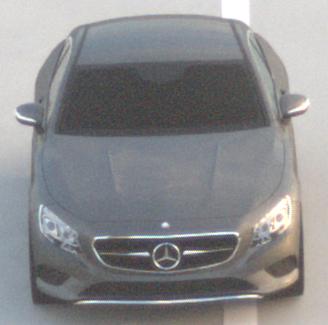
Make: Mercedes-Benz
Model: S 400 Coupé
Detailed model: S-Class (217) Coupé
Model produced from: 2015/10
Model produced until: 2017/09
Doors: 2
Color: gray
Road condition: dry road
Daytime: sunrise or sunset
Contrast: low contrast